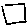
Label: square